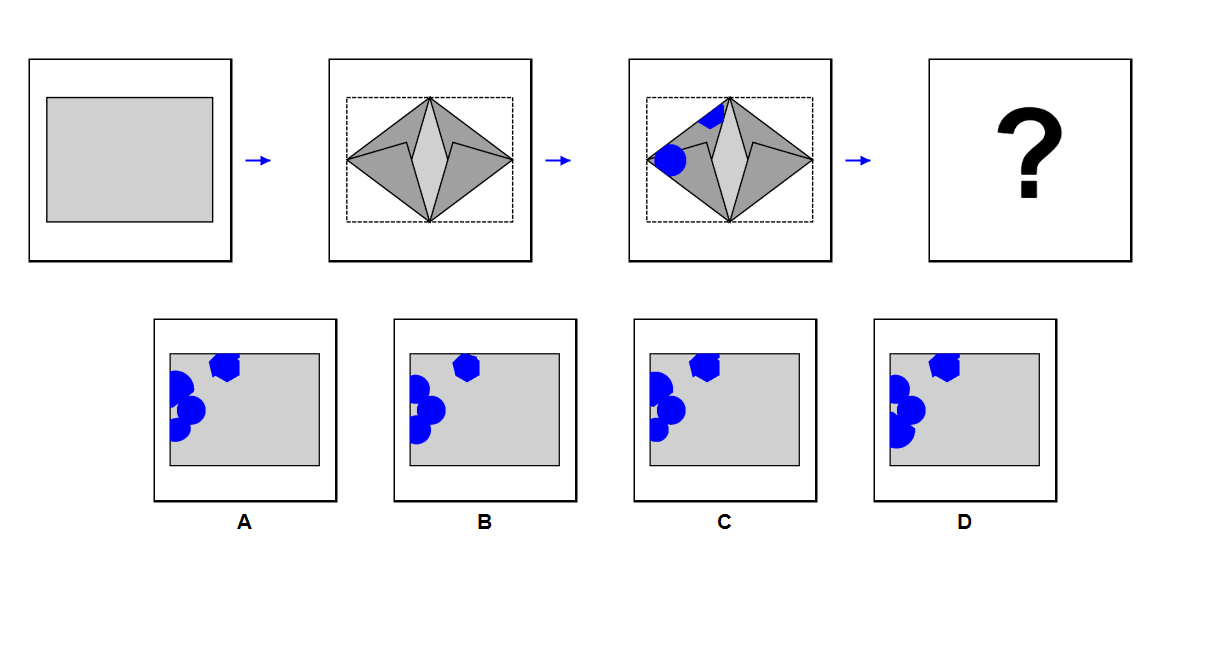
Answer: B